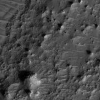
Atmospheric dust classification: not_dusty